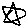
Label: star